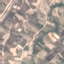
Label: PermanentCrop